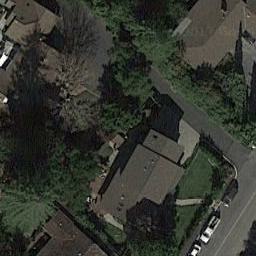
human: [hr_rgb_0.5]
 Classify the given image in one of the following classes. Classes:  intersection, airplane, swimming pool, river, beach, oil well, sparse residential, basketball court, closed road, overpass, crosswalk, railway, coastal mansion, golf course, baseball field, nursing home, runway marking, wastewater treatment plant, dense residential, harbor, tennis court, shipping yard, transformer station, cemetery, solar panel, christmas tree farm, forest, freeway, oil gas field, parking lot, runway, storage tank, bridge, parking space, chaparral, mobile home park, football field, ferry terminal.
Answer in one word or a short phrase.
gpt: sparse residential